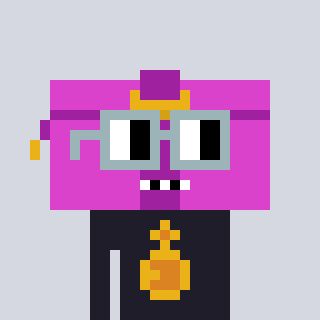
a pixel art character with square dark gray glasses, a clutch-shaped head and a grayscale-colored body on a cool background